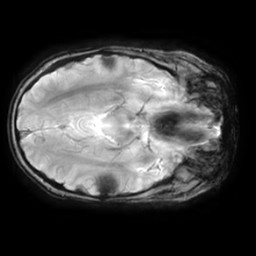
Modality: T2starw
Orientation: axial
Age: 38
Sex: female
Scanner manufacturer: ge
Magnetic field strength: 3 T
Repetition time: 0.65 s
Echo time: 0.02 s